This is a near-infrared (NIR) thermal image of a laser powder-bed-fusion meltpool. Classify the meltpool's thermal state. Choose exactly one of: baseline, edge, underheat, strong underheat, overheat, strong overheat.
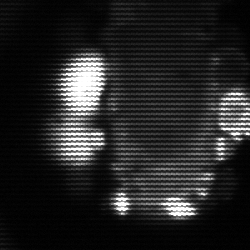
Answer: strong underheat